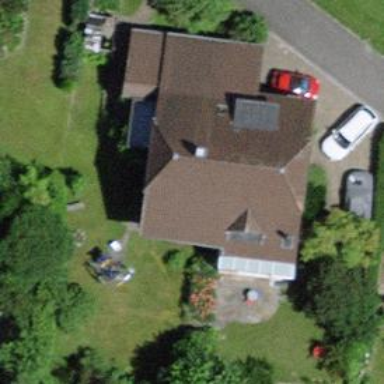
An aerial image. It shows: Simple and straightforward house.